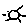
Label: sun